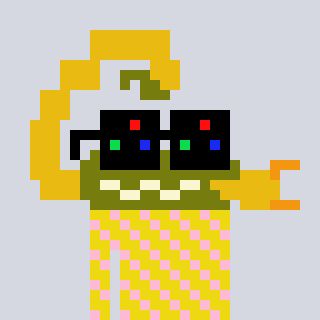
a pixel art character with square black sunglasses, a scorpion-shaped head and a yellow-colored body on a cool background